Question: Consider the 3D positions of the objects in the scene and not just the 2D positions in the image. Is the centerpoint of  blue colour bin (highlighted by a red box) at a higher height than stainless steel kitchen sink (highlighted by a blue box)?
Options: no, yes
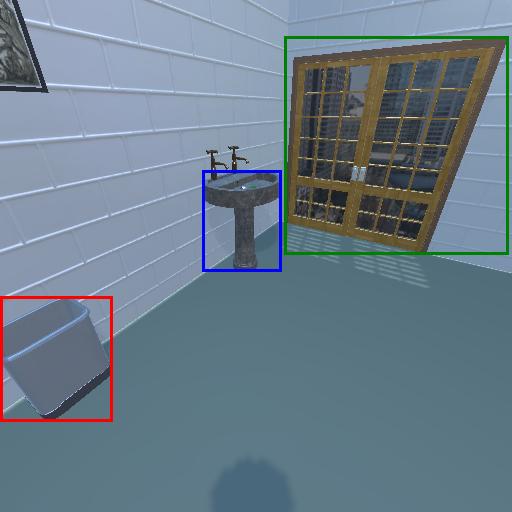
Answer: no